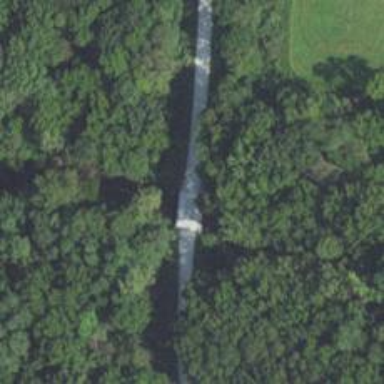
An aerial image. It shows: Tertiary road with bridge.